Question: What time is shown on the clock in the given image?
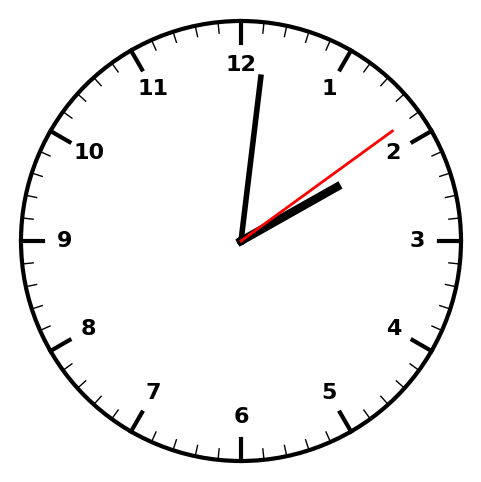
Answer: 02:01:09